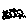
Label: cloud